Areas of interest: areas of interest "Transportation stations"
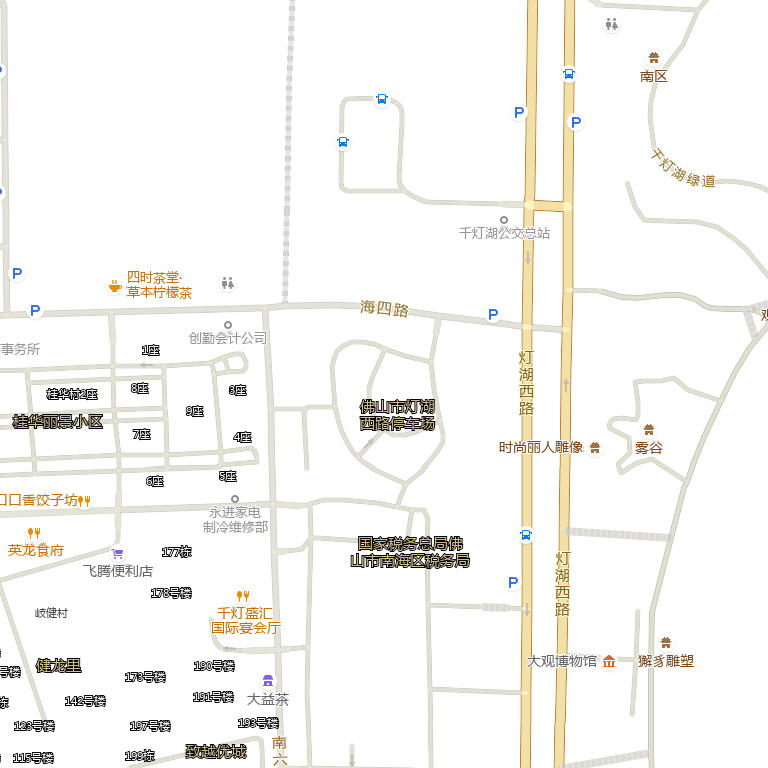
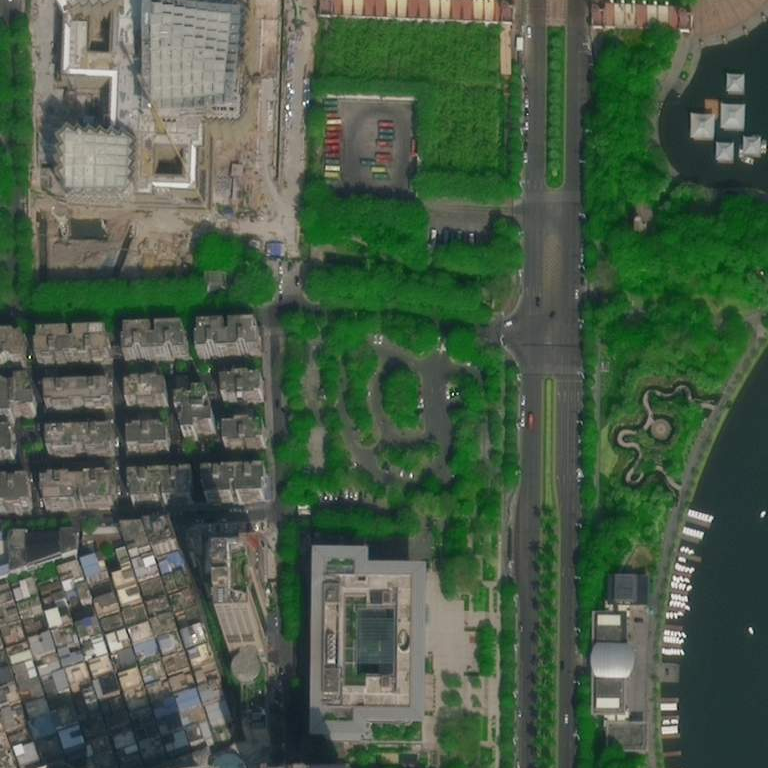